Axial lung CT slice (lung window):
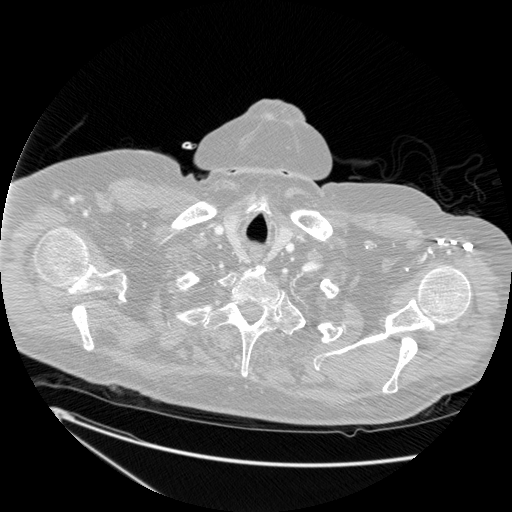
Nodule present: no